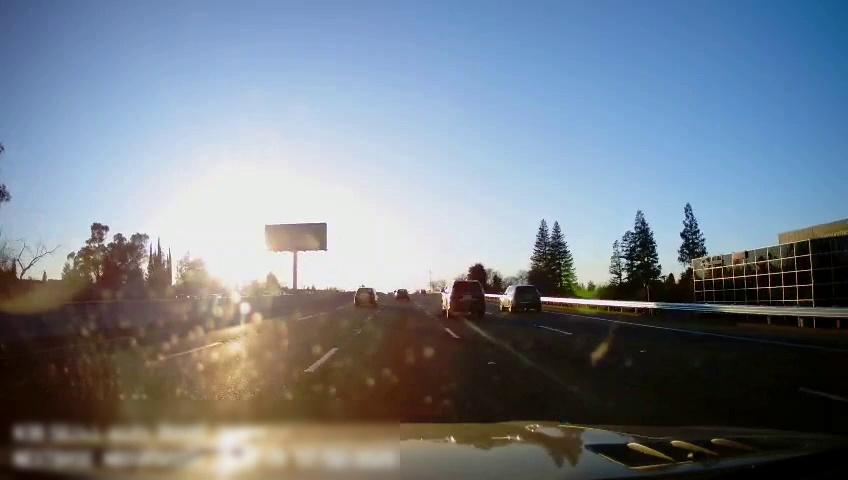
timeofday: Day
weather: Sunny
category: Drivable Space
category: Vehicles | SUV
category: Vehicles | SUV
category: Vehicles | Car
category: Vehicles | SUV
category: Lanes | Alternate Lane
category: Lanes | Alternate Lane
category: Lanes | Current Lane
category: Lanes | Current Lane
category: Lanes | Alternate Lane
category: Lanes | Alternate Lane
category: Traffic | Signs